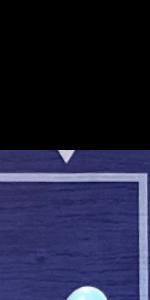
Label: Empty